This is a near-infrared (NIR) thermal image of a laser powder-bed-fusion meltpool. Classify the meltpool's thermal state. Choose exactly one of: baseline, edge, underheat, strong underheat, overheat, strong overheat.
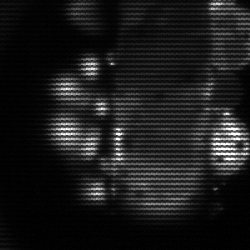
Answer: strong underheat